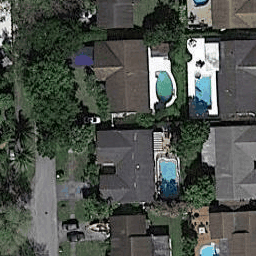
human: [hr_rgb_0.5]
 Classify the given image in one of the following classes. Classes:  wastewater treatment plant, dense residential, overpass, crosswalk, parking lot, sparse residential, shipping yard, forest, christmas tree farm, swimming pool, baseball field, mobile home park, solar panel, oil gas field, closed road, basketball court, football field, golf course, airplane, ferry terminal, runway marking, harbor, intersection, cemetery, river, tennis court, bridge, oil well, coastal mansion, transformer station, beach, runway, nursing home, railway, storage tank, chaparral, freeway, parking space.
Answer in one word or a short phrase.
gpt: dense residential